Interaction volume radius: 10 \u00c5
Interaction volume height: 20 \u00c5
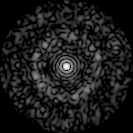
Disorder parameter: 0.8368